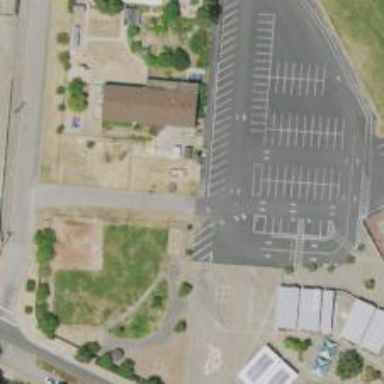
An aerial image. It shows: School.